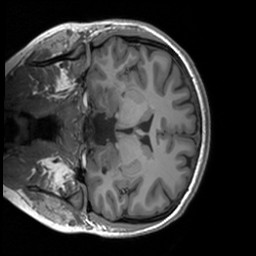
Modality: T1w
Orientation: coronal
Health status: healthy
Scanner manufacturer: siemens
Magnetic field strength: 3 T
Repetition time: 1.9 s
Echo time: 0.00226 s